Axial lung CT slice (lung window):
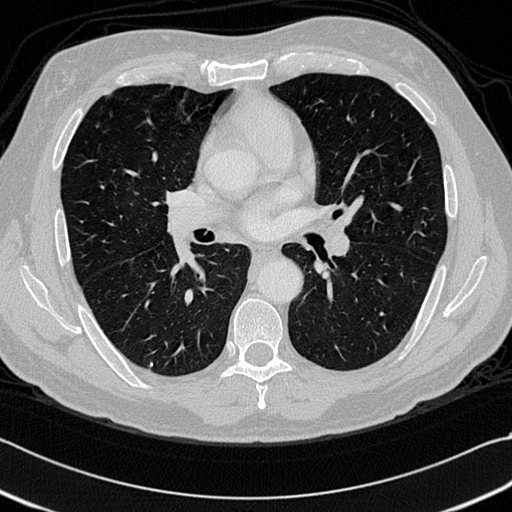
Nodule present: no